Question: I am using aspx controls from dev express.
The issue I am having is that they seem to have some sort of footer on them that restricts the size, maybe the picture will explain better.
.
At the top is a date edit and the bottom is a grid. Both seem to have this gutter.
I am using the 960 grid, a master page and css. I am not using any panels or anything like that as I am trying to keep the markup as clean as possible.
Has anyone seen this before? I've tried to remove the footer but I don't think that is what it is.
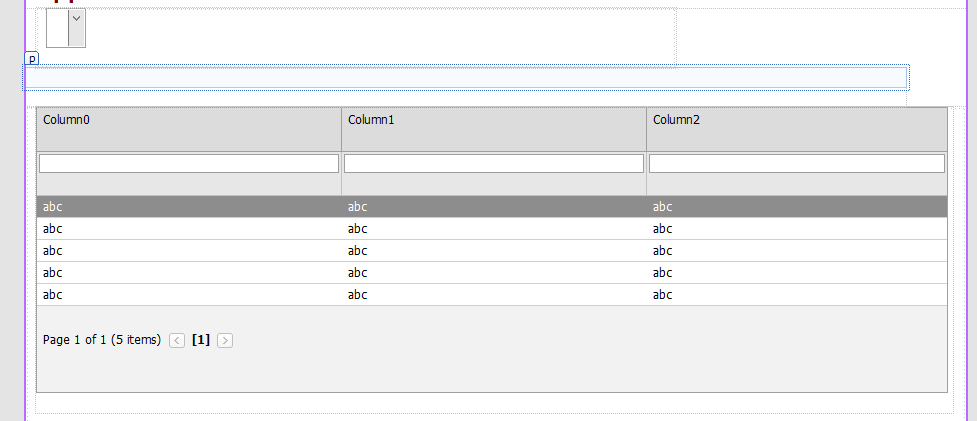
Answer: It looks like you have some sort of style that is adding space to the header, footer, and filter fields. I would remove any reference to a .css from the page and see if the problem goes away. If it does, look for the style that may be causing the problem. IF it doesn't then it is likely a style setting on the grid itself.